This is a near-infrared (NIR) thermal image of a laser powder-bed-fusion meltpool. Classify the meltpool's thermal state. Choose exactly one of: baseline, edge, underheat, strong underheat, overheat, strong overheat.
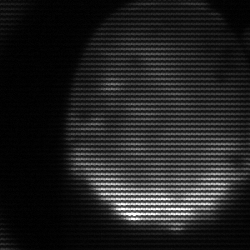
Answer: edge